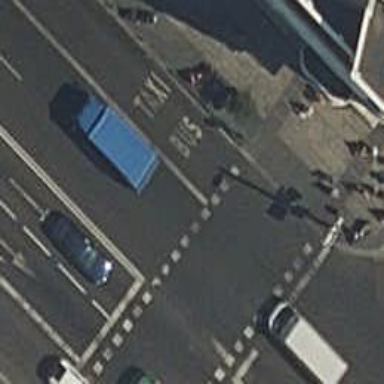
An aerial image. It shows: Kerb barrier.